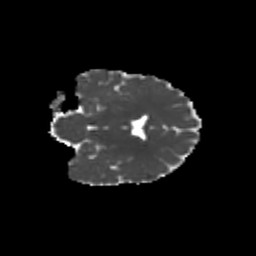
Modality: MD
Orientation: coronal
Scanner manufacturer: siemens
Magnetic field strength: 3 T
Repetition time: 9.2 s
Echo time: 0.084 s